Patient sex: M
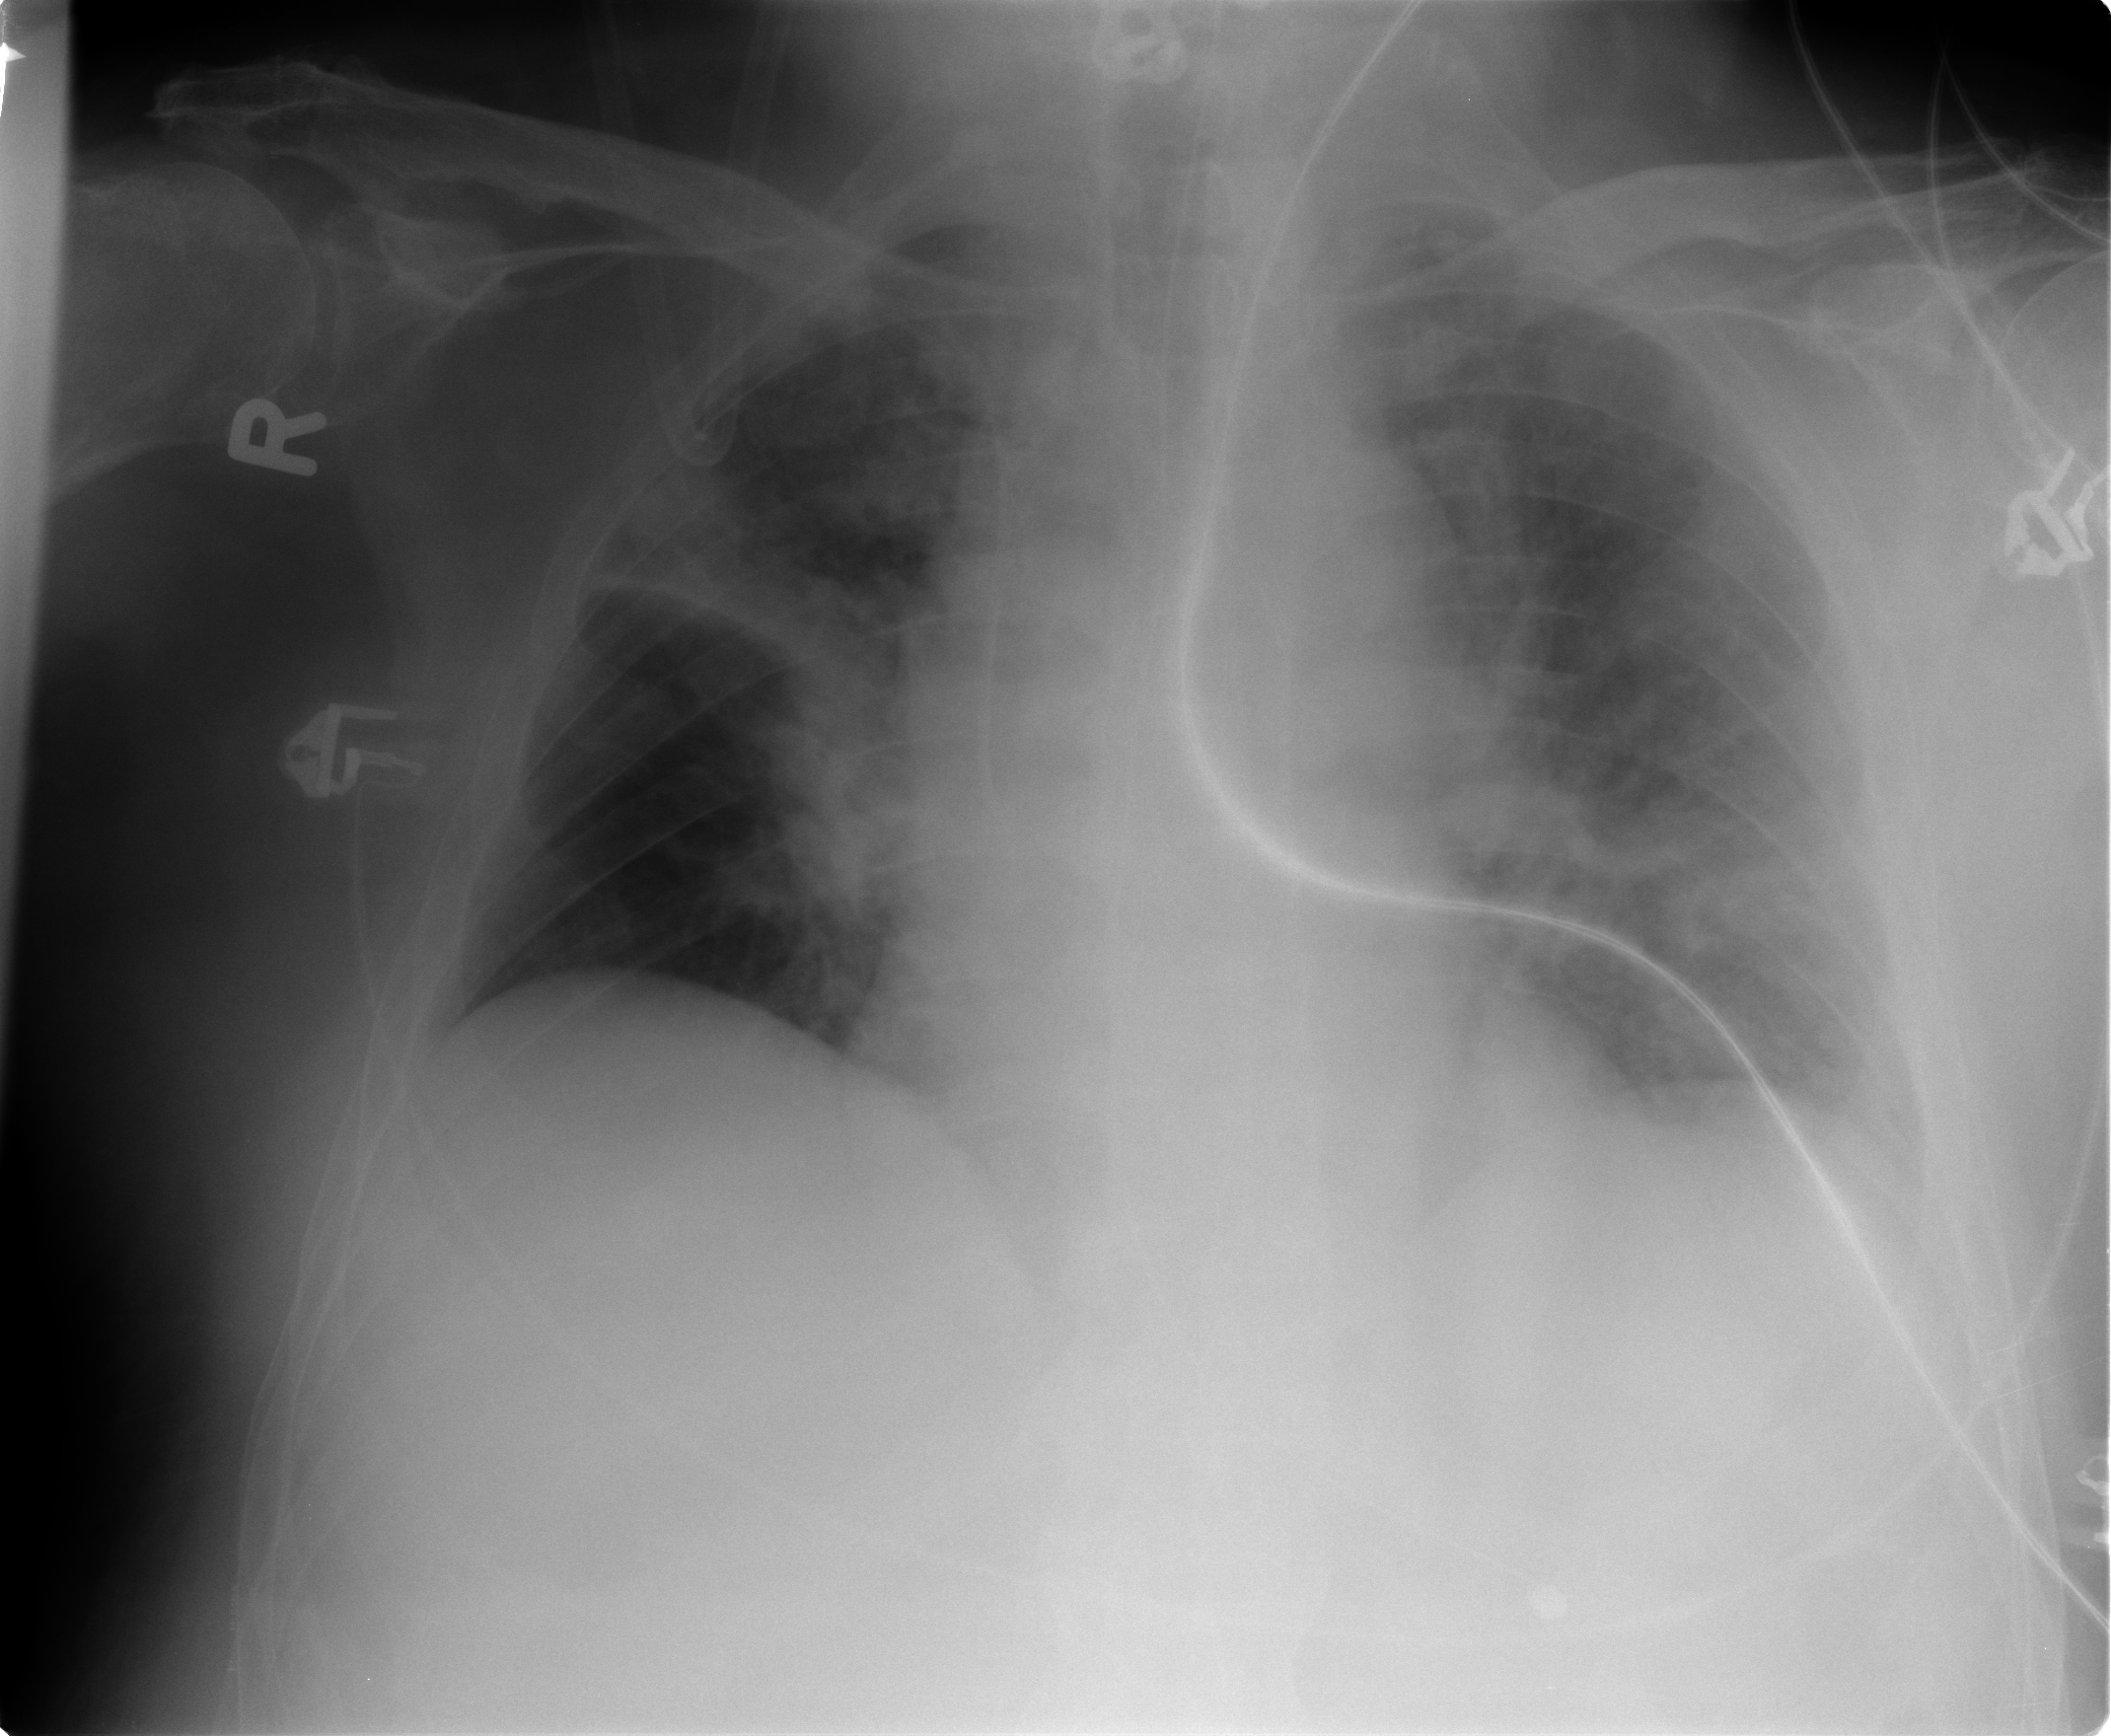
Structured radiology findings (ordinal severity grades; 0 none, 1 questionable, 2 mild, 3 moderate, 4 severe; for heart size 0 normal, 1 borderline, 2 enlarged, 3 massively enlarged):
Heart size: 0
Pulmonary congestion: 2
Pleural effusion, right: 1
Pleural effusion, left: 2
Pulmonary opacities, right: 2
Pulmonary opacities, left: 3
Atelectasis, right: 2
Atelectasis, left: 2